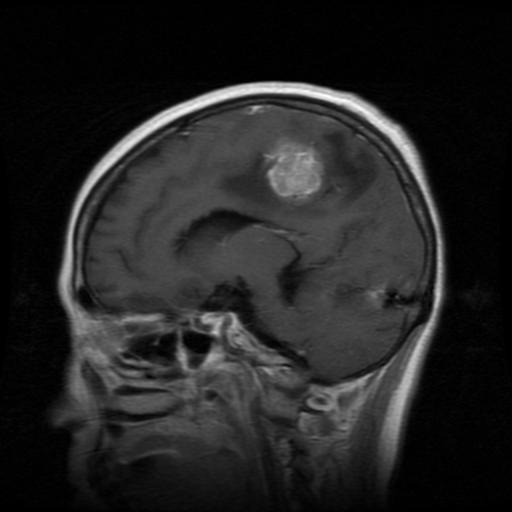
Label: meningioma